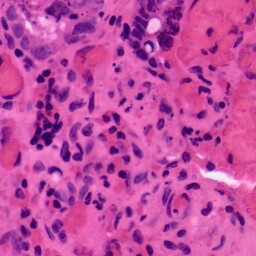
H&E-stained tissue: Colon